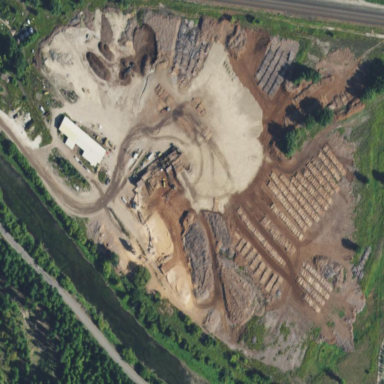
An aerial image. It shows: Sawmill factory specializing in wood processing.